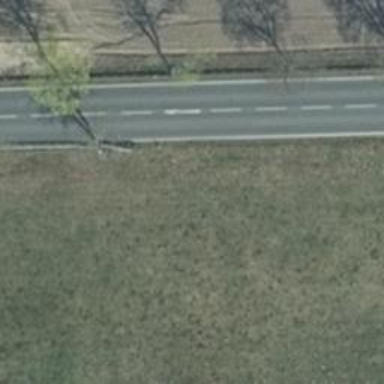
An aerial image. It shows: Row of deciduous broadleaved trees.